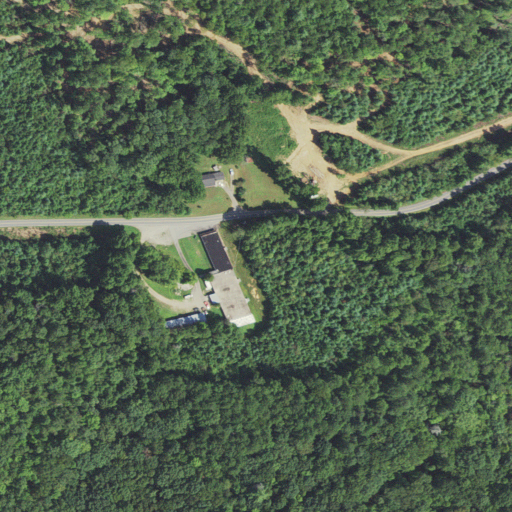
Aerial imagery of gap in North Carolina named Carroll Gap containing mixed forest, deciduous forest, grassland, evergreen forest, open development, low intensity development, and medium intensity development